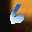
Label: 6